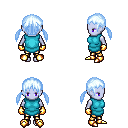
a pixel art fantasy rpg character, female body template, dark elf, purple skin, teal tunic, gold greaves, white cyan twin-tailed hairstyle, gold gloves, gold boots, four views (front, back, left, right), 2x2 character sprite sheet, small pixel art, hard edges, no anti-aliasing